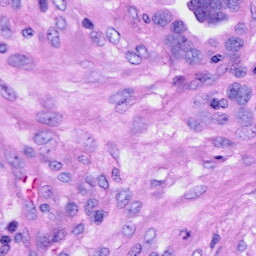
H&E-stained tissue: Ovarian